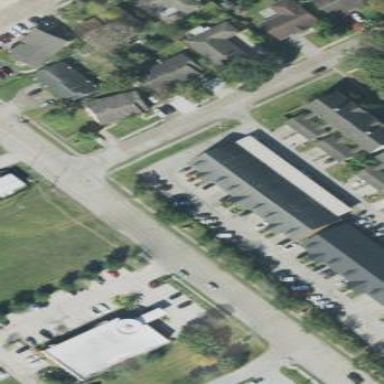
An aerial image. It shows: Commercial building.